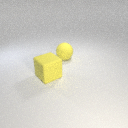
large yellow rubber sphere to the right of large yellow rubber cube